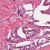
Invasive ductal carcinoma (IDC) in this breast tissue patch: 1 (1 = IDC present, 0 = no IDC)